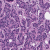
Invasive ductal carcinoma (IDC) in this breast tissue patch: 1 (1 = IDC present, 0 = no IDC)